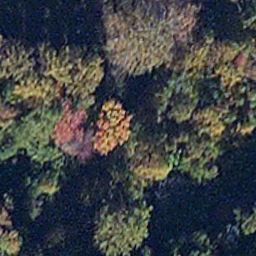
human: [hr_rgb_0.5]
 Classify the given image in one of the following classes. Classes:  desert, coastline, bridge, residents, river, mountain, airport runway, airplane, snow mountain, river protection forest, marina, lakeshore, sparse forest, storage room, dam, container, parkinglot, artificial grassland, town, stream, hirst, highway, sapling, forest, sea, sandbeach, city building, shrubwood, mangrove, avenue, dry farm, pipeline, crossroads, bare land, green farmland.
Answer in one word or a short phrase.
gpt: mangrove